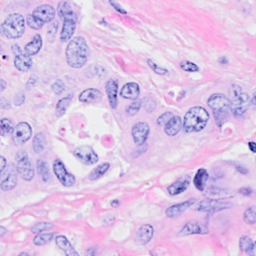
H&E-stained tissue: Breast